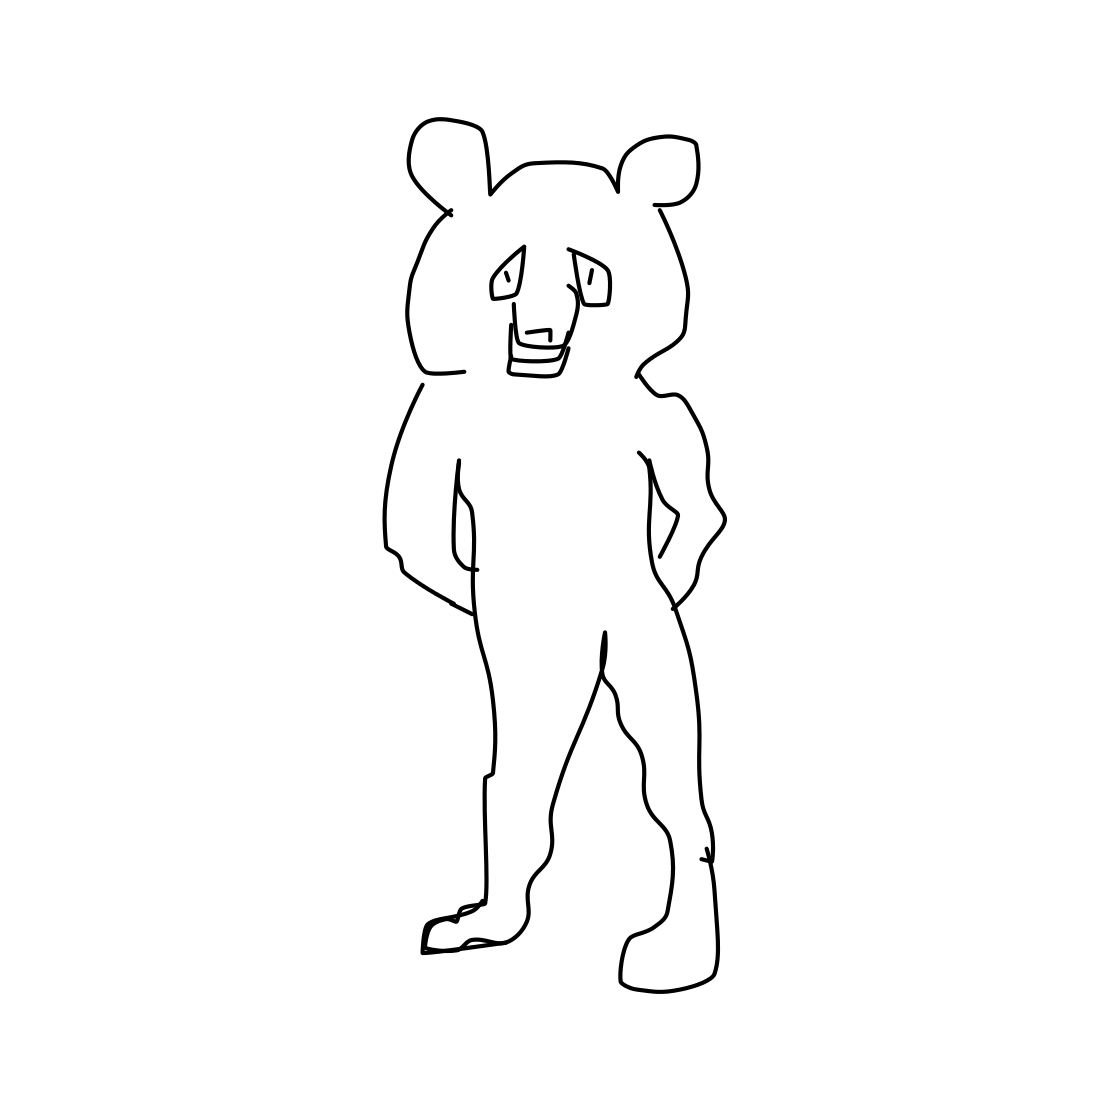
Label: panda